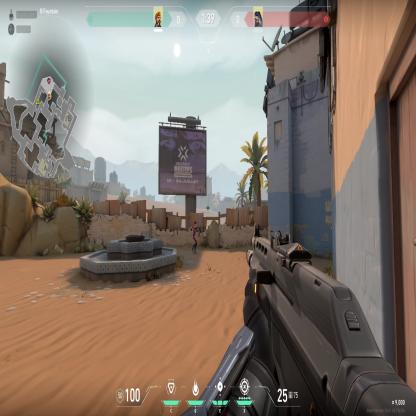
Label: enemy